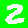
Digit: 2